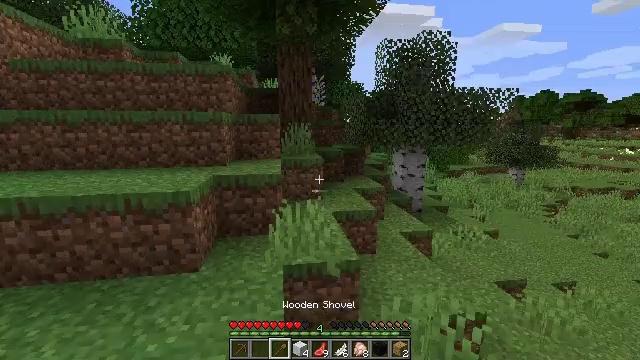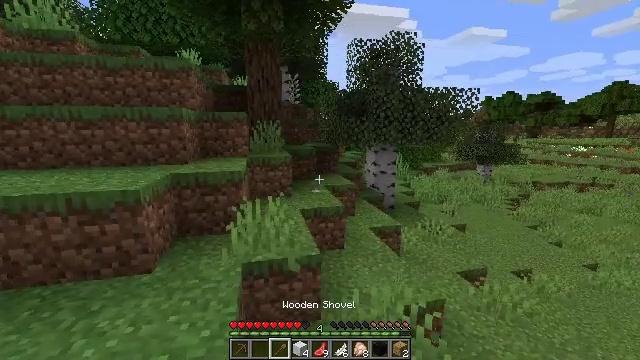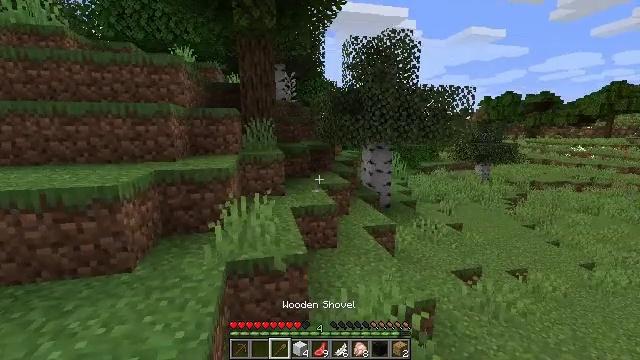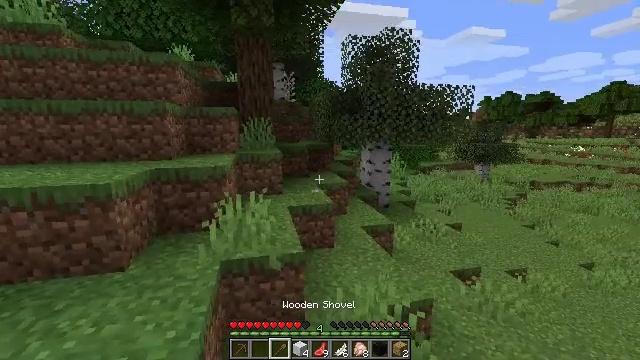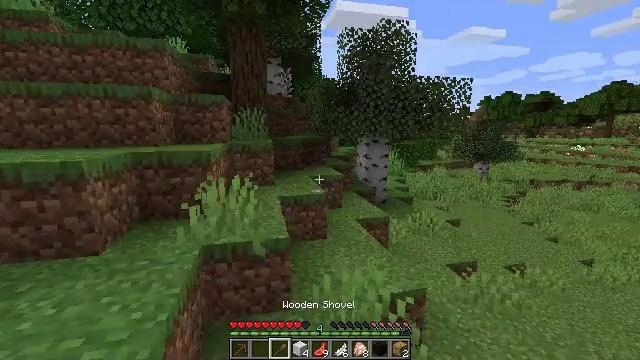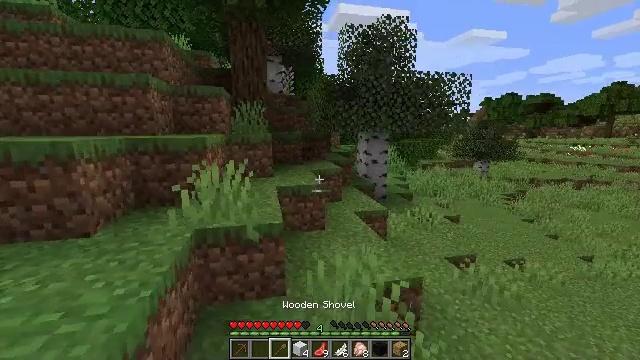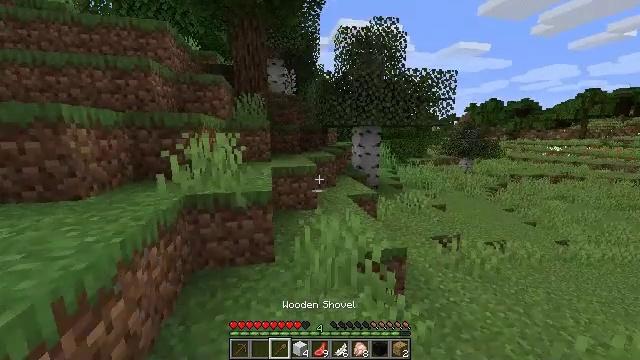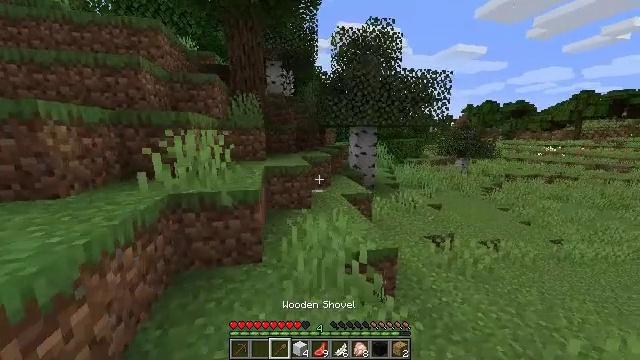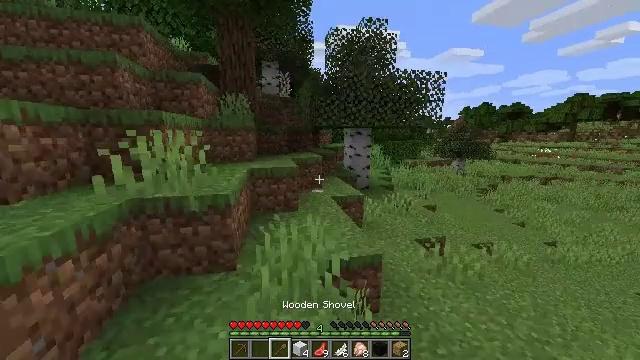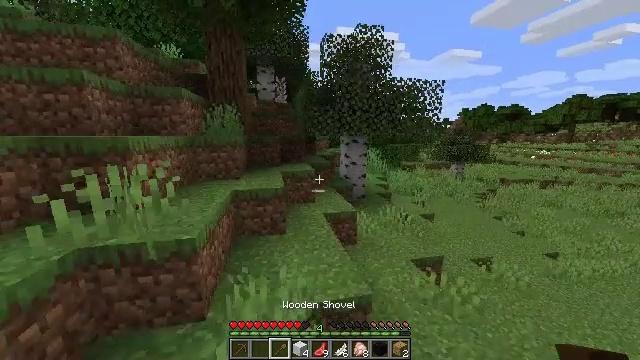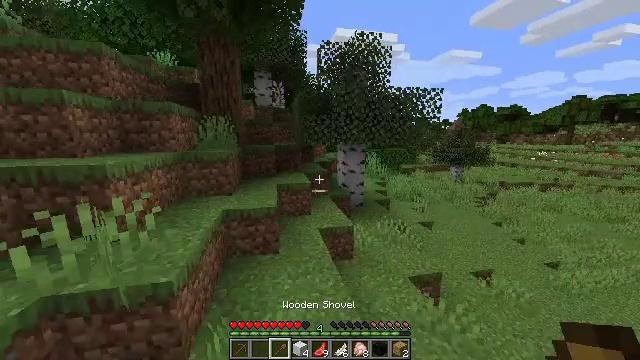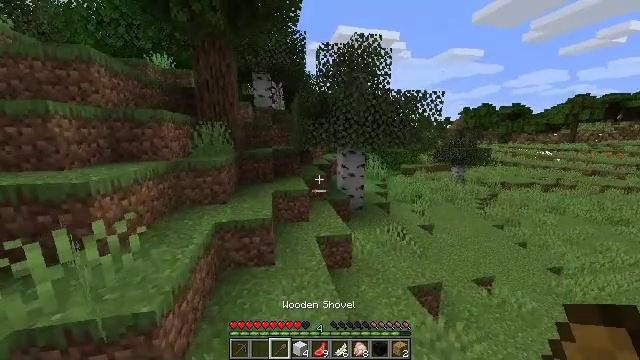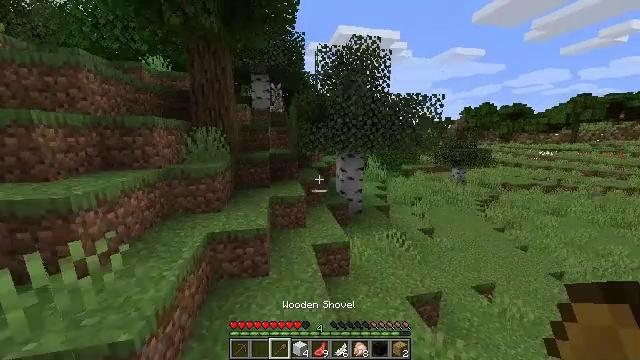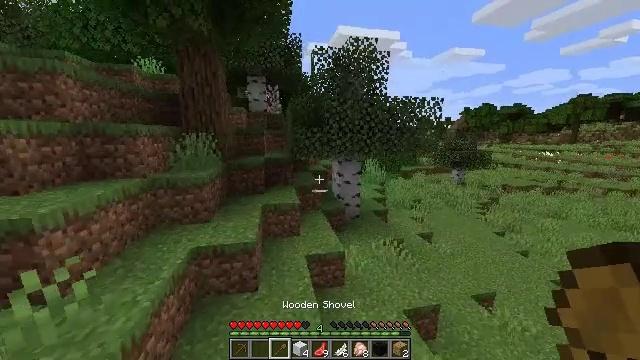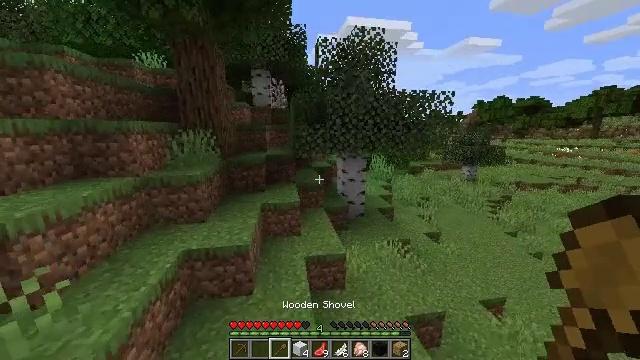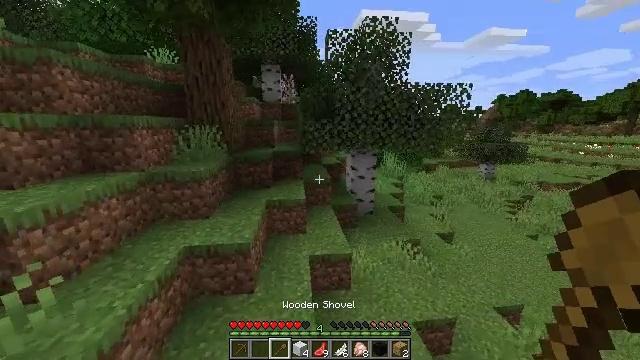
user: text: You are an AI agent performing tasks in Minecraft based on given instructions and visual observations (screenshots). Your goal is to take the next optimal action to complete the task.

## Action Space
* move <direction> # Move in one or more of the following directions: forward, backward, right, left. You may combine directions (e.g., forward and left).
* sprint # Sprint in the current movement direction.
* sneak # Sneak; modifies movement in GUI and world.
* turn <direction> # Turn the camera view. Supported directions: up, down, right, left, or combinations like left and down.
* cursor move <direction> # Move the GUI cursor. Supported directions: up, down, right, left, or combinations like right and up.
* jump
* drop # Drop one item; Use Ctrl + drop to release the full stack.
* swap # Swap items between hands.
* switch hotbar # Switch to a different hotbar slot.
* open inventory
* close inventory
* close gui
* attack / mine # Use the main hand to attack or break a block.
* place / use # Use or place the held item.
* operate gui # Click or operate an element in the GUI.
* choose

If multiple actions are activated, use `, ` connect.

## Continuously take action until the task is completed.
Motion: motion action
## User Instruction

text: Collect the grass block using a shovel.
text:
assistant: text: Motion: move forward and move right, turn right
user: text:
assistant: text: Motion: move forward and move right
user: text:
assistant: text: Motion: move forward and move right
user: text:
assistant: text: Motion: move forward and move right, sprint
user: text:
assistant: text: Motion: move forward and move right, sprint
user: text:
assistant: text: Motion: move forward and move right, sprint
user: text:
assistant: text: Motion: move forward and move right, sprint
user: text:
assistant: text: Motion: move forward and move right, sprint
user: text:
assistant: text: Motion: move forward and move right, sprint, jump
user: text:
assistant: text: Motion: move forward and move right, sprint, jump
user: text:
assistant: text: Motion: move forward and move right, sprint, jump
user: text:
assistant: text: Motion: move forward and move right, sprint, jump
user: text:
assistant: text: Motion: move forward and move right, sprint, jump
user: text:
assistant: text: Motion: move forward and move right, sprint, turn left and down
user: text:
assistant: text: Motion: move forward and move right, sprint, turn left and down
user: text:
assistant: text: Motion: move forward and move right, sprint, turn left
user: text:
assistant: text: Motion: move forward and move right, sprint, turn left
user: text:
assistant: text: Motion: move forward and move right, sprint, turn left
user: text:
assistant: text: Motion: move forward and move right, sprint
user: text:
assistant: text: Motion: move forward and move right, sprint
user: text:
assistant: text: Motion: move forward and move right, sprint
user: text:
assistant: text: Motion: move forward and move right, sprint
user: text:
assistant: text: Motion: move forward and move right, sprint, turn left
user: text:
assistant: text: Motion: move forward and move right, sprint, turn left
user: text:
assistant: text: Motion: move forward and move right, sprint, turn left and up
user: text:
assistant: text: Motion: move forward and move right, sprint, turn left and up
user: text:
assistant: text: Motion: move forward and move right, sprint, turn left
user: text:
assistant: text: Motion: move forward and move right, sprint, turn left
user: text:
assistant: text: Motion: move forward and move right, sprint
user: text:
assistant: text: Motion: move forward and move right, sprint